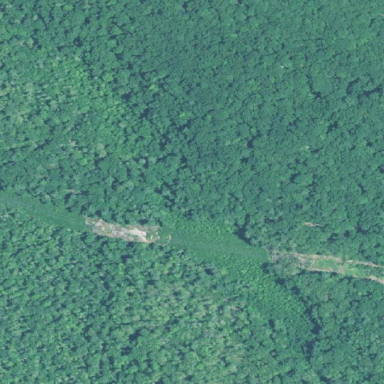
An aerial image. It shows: State forest boundary with lush woodland scenery.